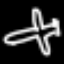
Label: airplane